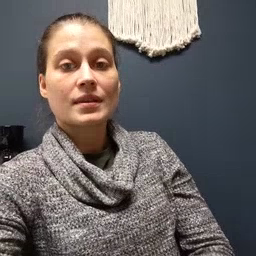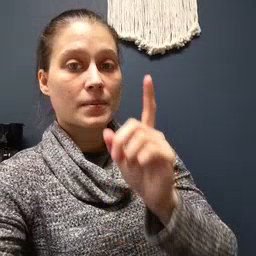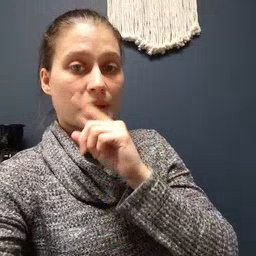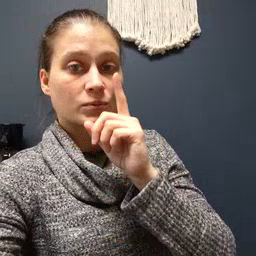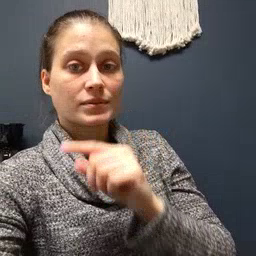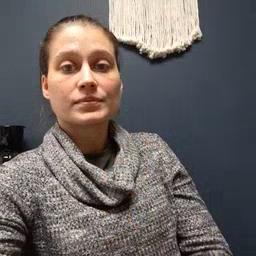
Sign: mouse